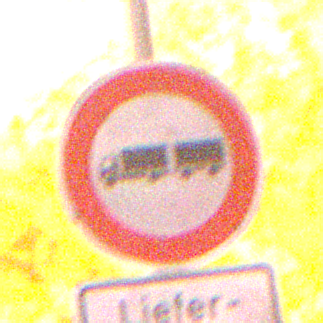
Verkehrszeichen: VerbotLastkraftwagenMitAnhaenger
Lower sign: BesondereFahrzeugeUndTransportgueter5
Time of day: Night
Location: Outdoor (Nature)
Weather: Clear
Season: NotSpecified
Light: Natural